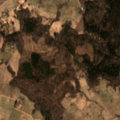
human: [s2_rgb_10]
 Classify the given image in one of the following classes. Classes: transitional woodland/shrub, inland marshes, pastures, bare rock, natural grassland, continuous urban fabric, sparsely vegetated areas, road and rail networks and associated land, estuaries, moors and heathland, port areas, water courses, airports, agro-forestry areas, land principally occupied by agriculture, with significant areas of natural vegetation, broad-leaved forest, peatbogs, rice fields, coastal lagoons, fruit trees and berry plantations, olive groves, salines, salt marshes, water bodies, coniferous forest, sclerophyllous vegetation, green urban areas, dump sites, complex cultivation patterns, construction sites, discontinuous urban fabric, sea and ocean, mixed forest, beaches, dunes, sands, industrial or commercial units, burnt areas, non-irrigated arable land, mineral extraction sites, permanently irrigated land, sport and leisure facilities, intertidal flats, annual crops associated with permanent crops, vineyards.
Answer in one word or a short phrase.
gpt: non-irrigated arable land, pastures, complex cultivation patterns, broad-leaved forest, coniferous forest, mixed forest